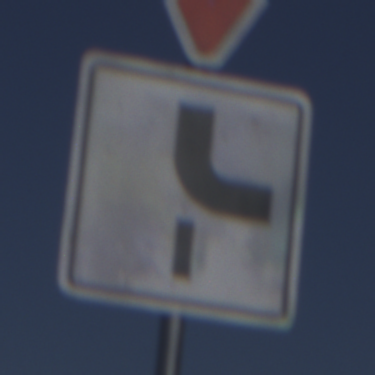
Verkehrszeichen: VerlaufVorfahrtsstrasse10
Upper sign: VorfahrtGewaehren
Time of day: MorningAfternoon
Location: Outdoor (Nature)
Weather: Clear
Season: NotSpecified
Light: Natural